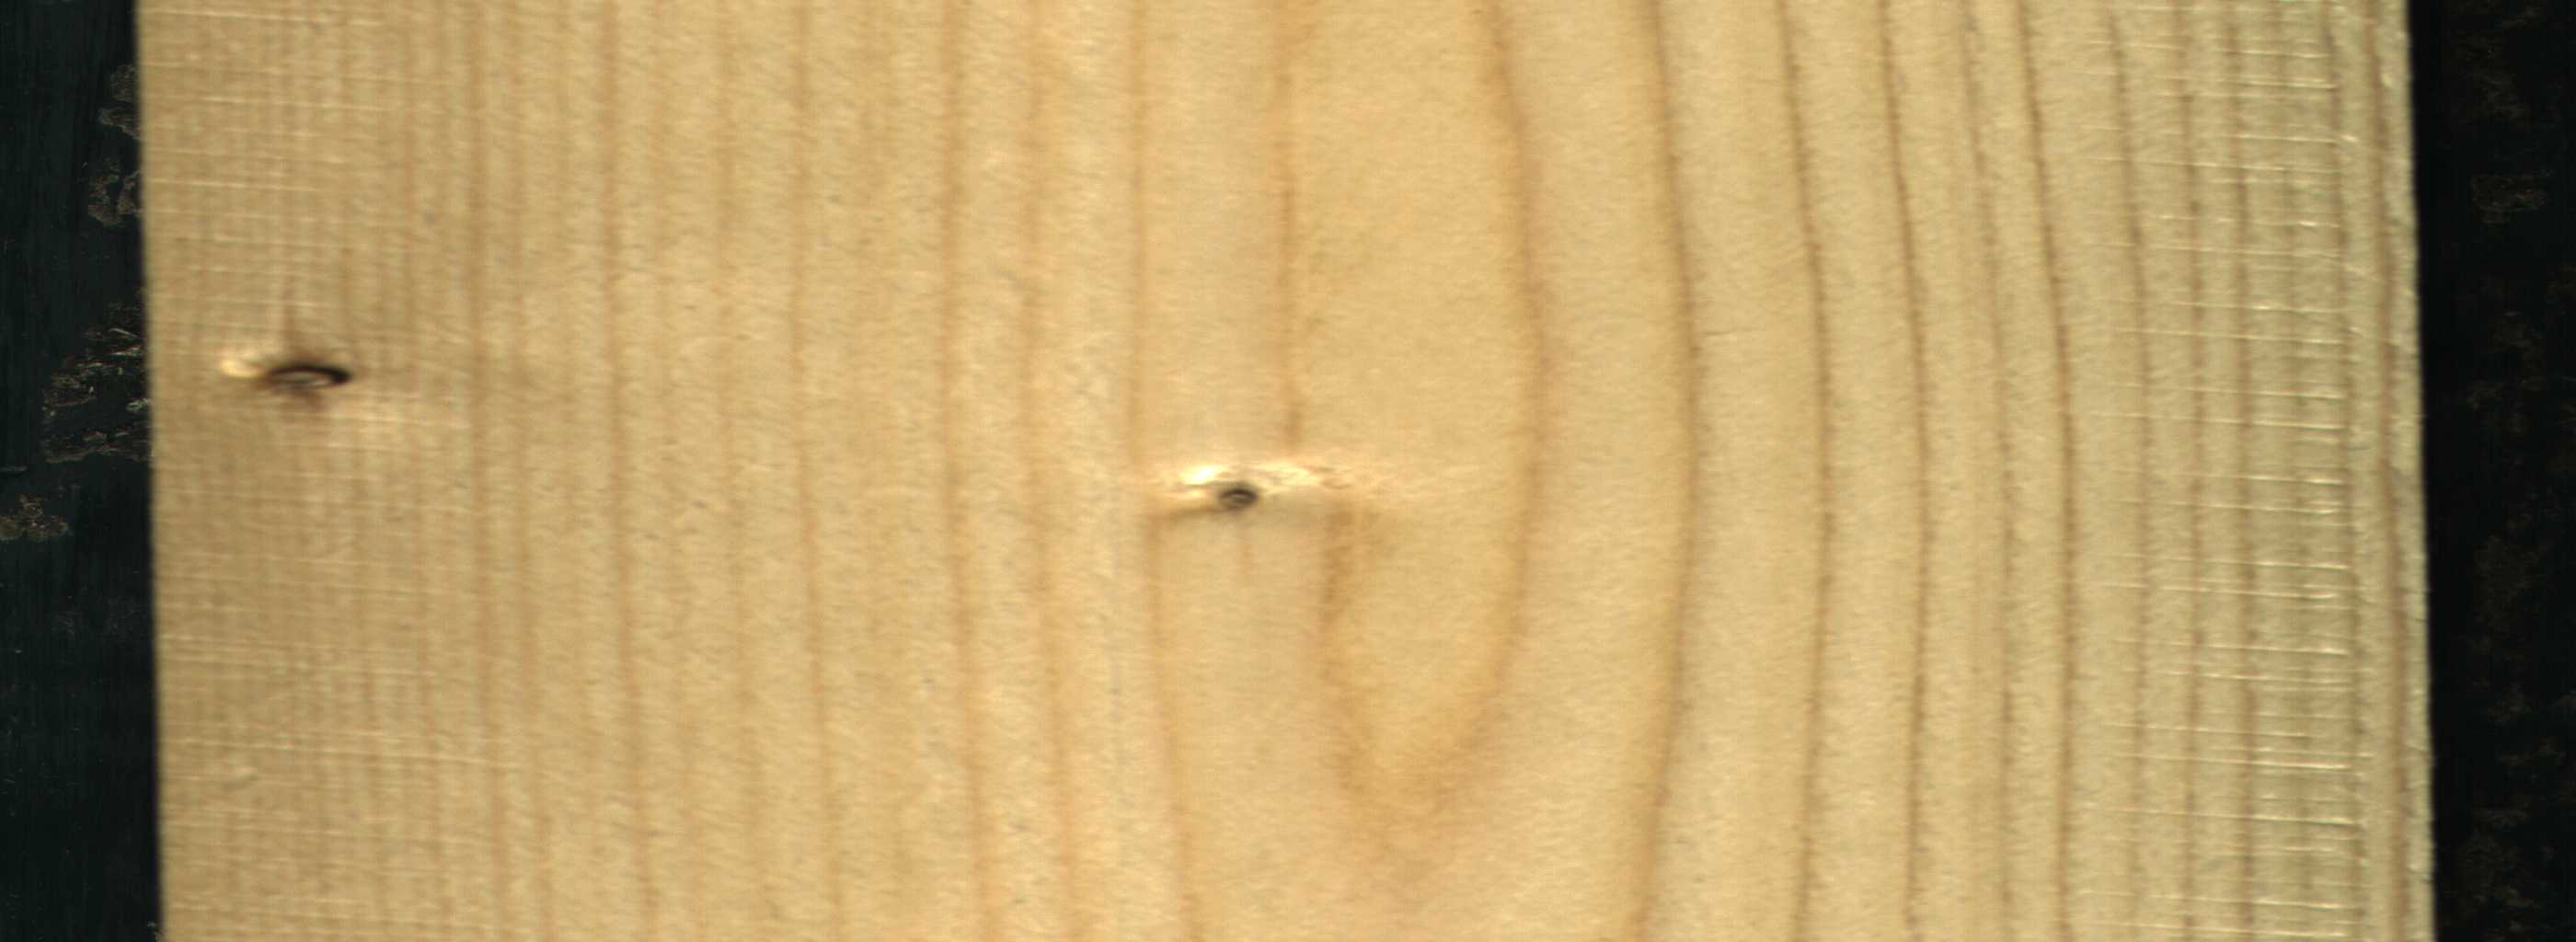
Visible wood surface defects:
Dead_Knot
Live_Knot